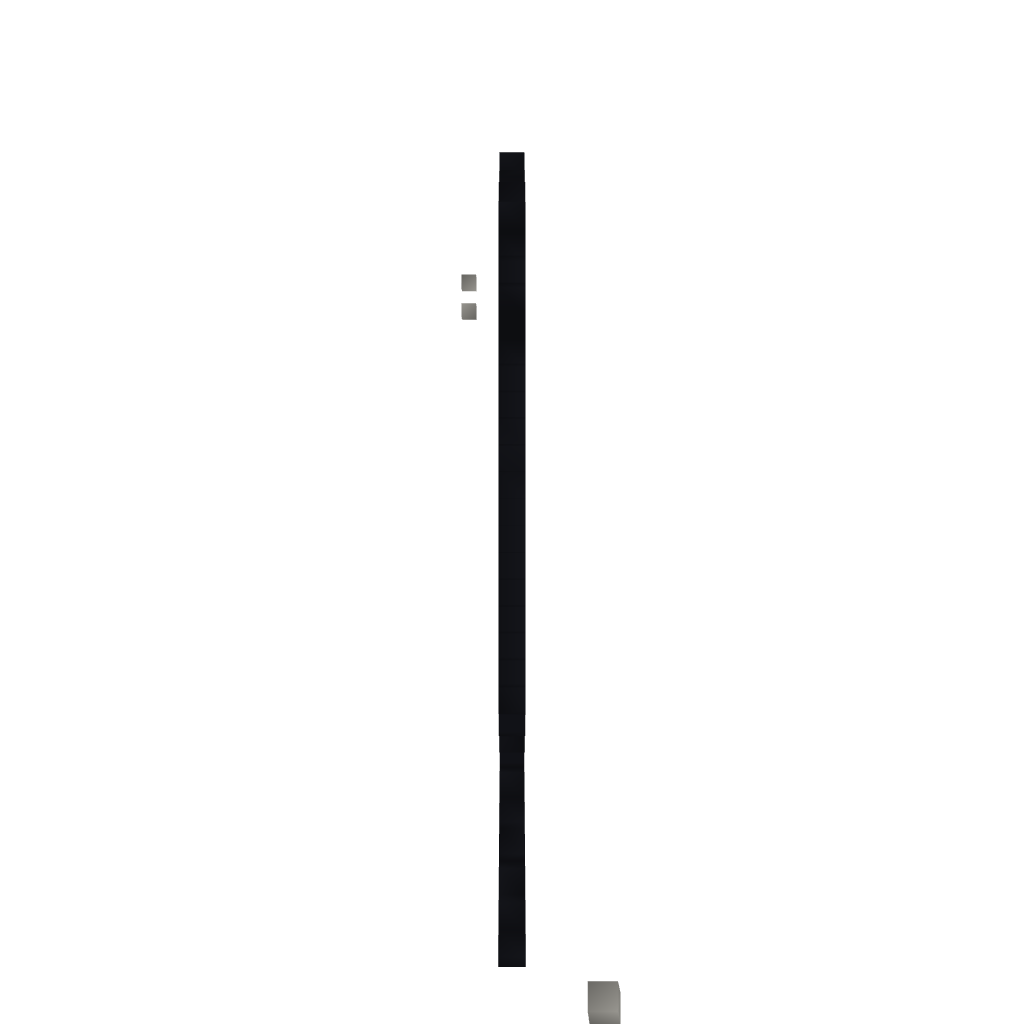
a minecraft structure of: Brownbiscuitsface